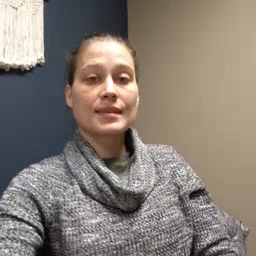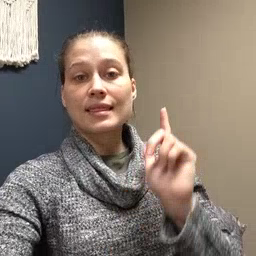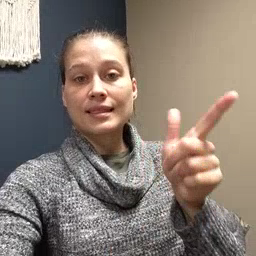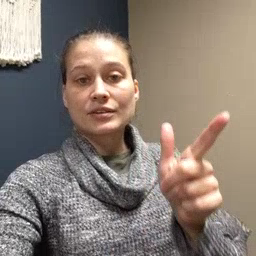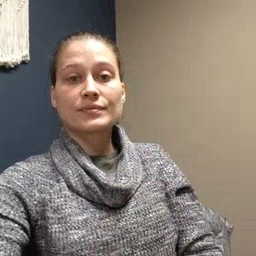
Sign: later